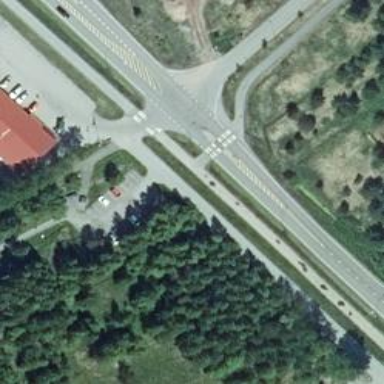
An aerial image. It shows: Asphalt footway with marked crossing that includes pedestrian island.